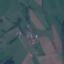
Land use / land cover class: Pasture